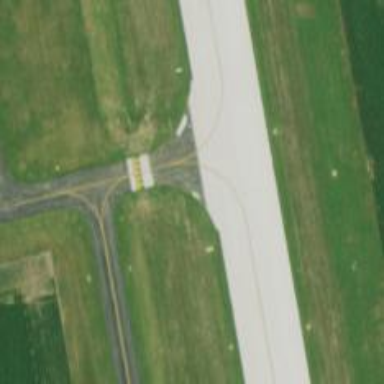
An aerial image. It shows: Asphalt runway at the airport.